Question: I got a mockup that I want to realize with CSS+HTML.

I started a <URL> for it that is just a table that I wonder if you can help me make the style for.
'''
<table border="1">
<tr>
<td>grey</td>
<td>grey</td>
<td>grey</td>
<td>grey</td>
<td>grey</td>
</tr>
<tr>
<td>COL1</td>
<td>COL2</td>
<td>COL3</td>
<td>COL4</td>
<td>icon1|icon2|icon3|icon4</td>
</tr>
<tr>
<td></td>
<td></td>
<td></td>
<td></td>
<td></td>
</tr>
<tr>
<td></td>
<td></td>
<td></td>
<td></td>
<td></td>
</tr>
</table>
'''
How can I make every second row grey? Should I keep a serverside variable and calculate a mod 2 or is there some easier way that with CSS make every other row grey and white?
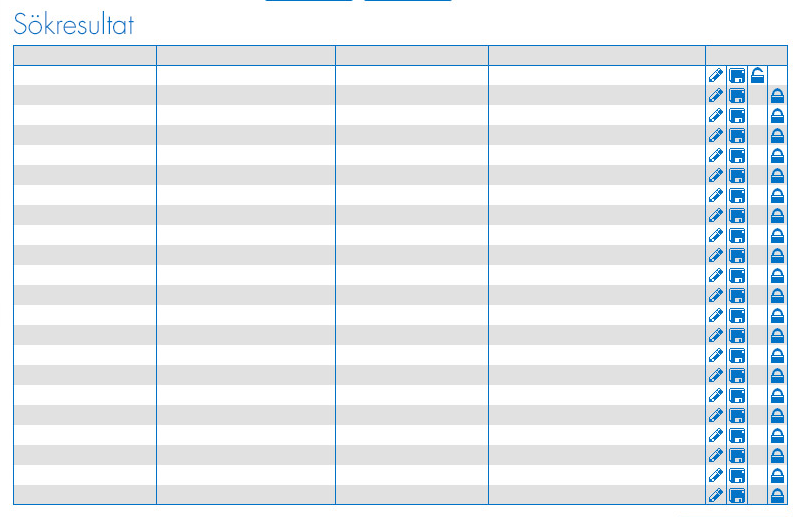
Answer: Check out this whether this helps you Bro :
<URL>
'''
table{ width:100%; text:align:center;border:1px solid #00F; font-size:12px;}
th{background:#EEE;width:auto; text-align:center; padding:5px 0;border:1px solid #00F;}
td{width:auto; text-align:center; padding:5px 0;border:1px solid #00F;}
tr:nth-child(even) {background: #EEE;}
'''